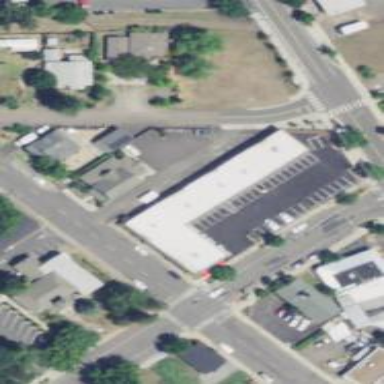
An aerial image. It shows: Retail building.